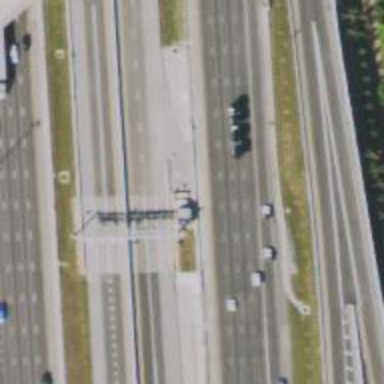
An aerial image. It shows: Toll gantry on the road.